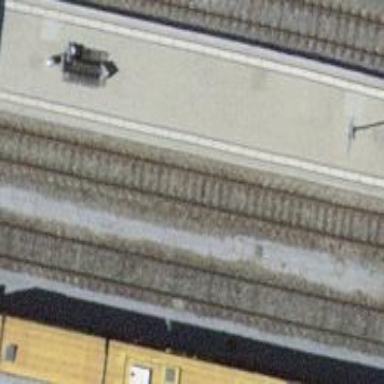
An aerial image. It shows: Public transport stop position along the railway.